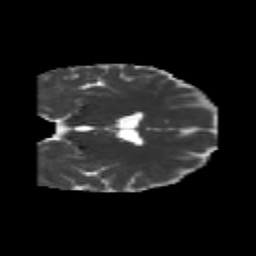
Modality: MD
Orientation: coronal
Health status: healthy
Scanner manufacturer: philips
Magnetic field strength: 3 T
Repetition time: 6.964 s
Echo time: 0.092 s